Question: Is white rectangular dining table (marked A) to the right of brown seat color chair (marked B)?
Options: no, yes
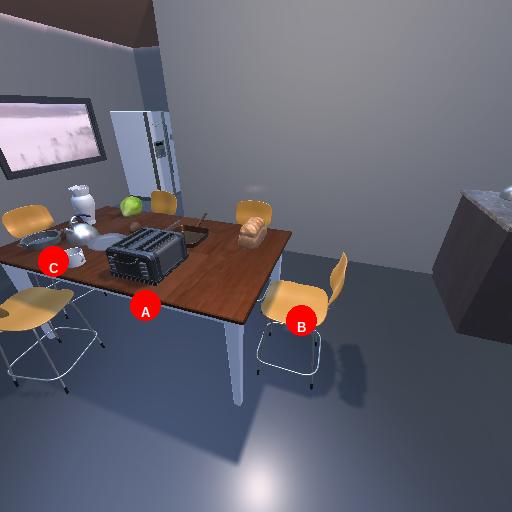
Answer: no